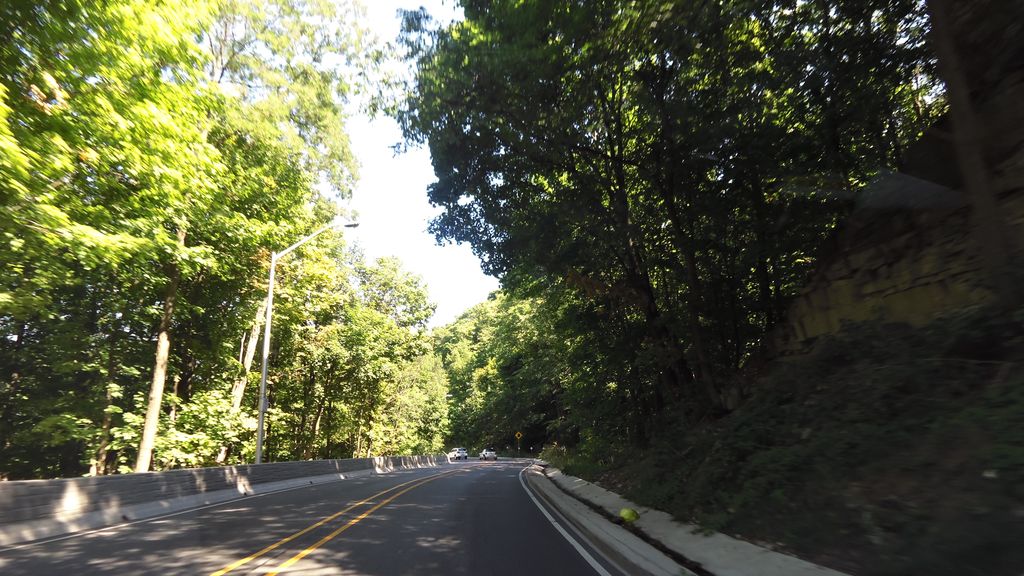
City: hamilton